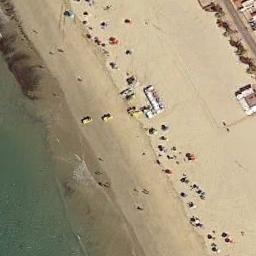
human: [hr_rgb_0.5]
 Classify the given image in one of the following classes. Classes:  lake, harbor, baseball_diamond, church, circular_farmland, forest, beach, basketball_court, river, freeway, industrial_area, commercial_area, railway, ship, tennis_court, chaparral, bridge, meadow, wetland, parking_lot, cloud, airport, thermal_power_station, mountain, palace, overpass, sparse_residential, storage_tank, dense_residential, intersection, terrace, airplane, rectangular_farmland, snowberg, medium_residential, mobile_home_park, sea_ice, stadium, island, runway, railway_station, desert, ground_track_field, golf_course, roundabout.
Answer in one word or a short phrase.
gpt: beach